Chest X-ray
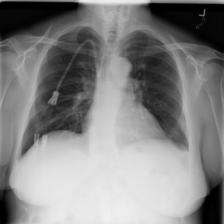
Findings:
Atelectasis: negative
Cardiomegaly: negative
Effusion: negative
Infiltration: negative
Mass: negative
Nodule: negative
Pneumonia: negative
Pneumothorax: negative
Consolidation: negative
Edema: negative
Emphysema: negative
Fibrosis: negative
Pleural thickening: negative
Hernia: negative